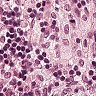
Metastatic tissue present: no